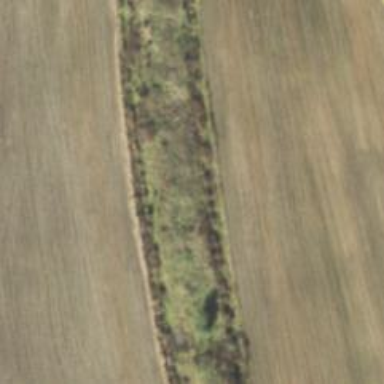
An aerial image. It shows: Abandoned railway.